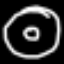
Label: donut